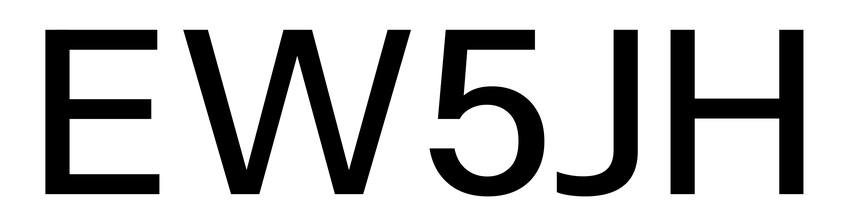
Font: InstrumentSans_Medium